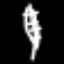
Label: leaf